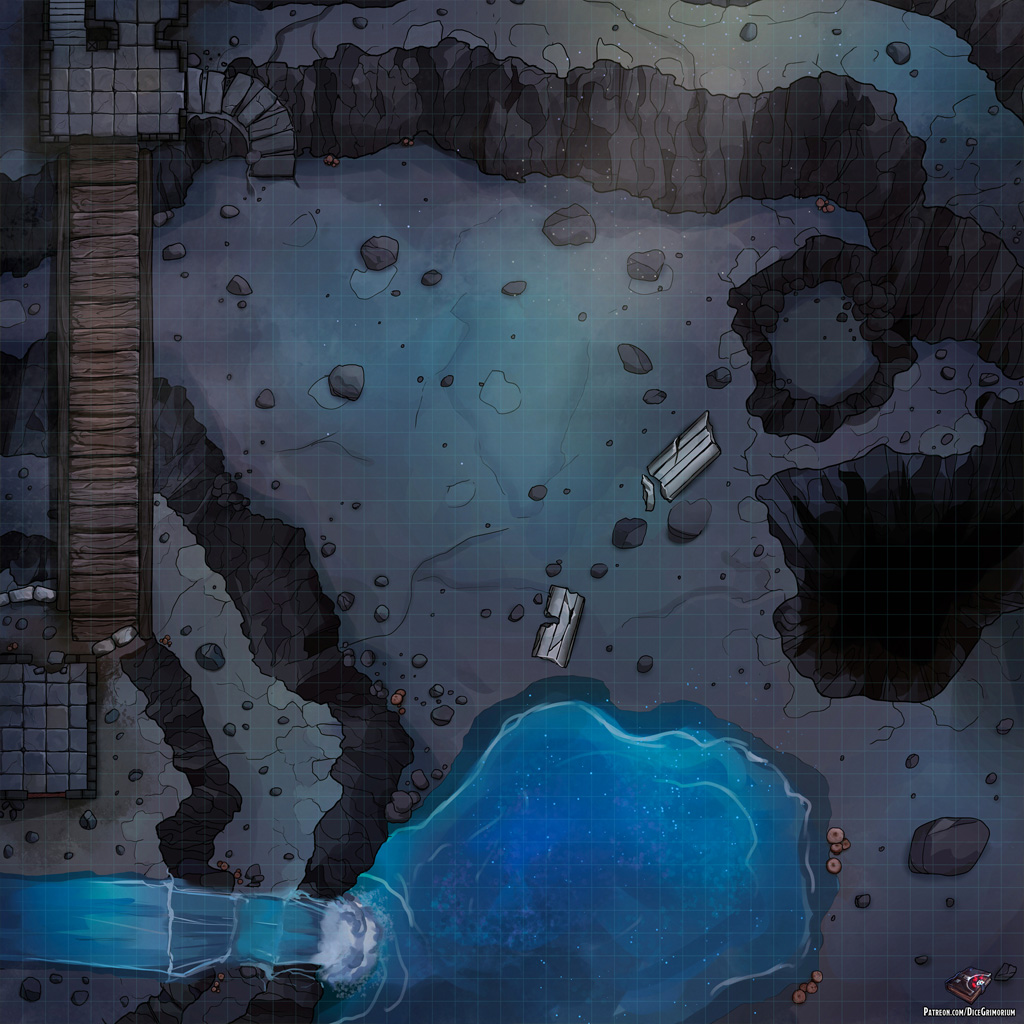
A D&D Grid Map cliffs south lake with waterfall east pit west wooden bridge and stone interior stairs broken pillars (Large Cave Map)